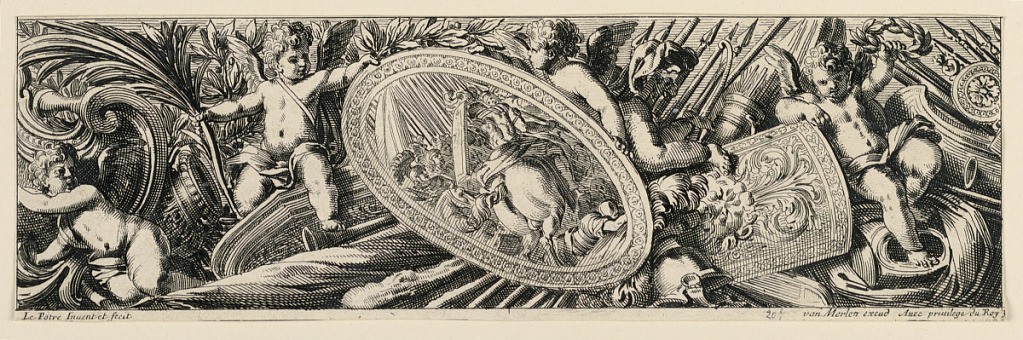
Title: Frieze: Trophies of Arms and Putti
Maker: Jean Le Pautre, French, 1618–1682
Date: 1671
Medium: Etching on paper
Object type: Print
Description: A seated and a flying putto support a shield, upon which a battle is represented. A putto is kneeling before a shield, at left, another seated one leans upon a shield and raises a wreath, at right.